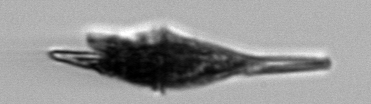
Label: Tripos_lineatus